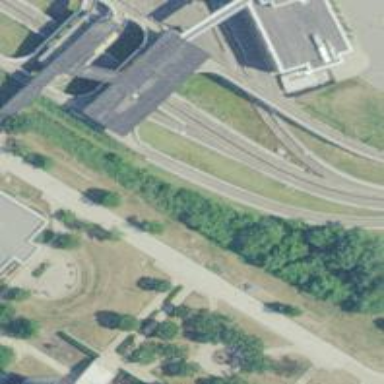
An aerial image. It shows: Bridge over bus guideway.